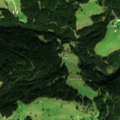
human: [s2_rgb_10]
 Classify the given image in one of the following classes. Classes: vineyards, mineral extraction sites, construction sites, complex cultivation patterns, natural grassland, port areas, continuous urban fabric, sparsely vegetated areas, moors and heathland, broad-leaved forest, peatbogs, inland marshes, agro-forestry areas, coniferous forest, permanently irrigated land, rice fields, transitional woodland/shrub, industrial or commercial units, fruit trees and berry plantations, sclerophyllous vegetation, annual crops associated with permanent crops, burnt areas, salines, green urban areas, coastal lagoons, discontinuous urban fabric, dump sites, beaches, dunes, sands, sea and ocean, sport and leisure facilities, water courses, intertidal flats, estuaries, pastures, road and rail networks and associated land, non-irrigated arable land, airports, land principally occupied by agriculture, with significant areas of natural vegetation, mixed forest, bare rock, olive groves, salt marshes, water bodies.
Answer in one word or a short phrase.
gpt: pastures, coniferous forest, mixed forest, natural grassland, transitional woodland/shrub